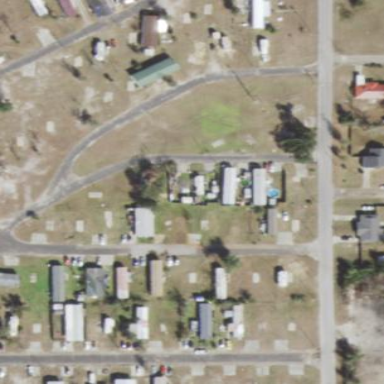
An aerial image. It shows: Residential area designated as trailer park.